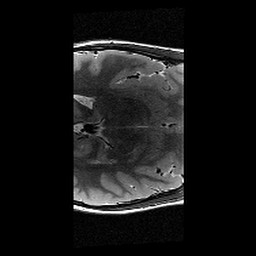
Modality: T2w
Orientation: axial
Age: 10
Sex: female
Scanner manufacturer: siemens
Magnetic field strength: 3 T
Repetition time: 9.23 s
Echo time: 0.067 s